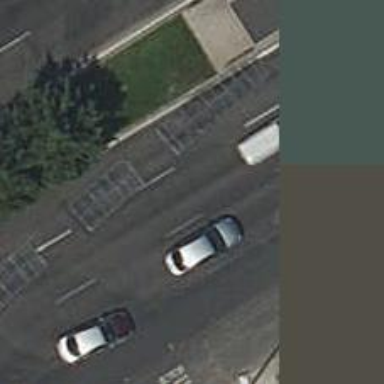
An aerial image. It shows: Primary highway with designated bus lane on the right.